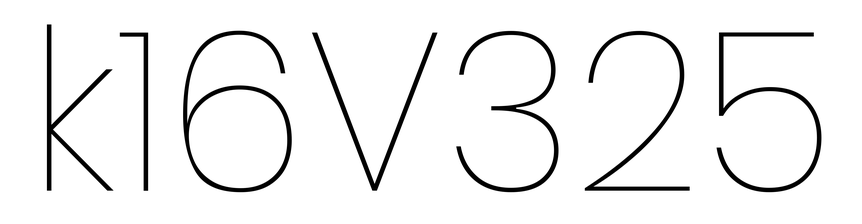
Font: Poppins-Thin